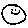
Label: smiley face